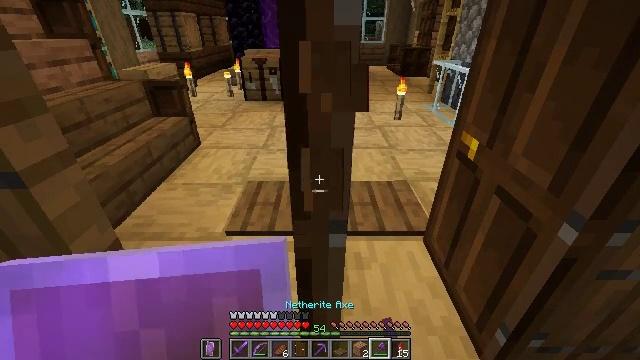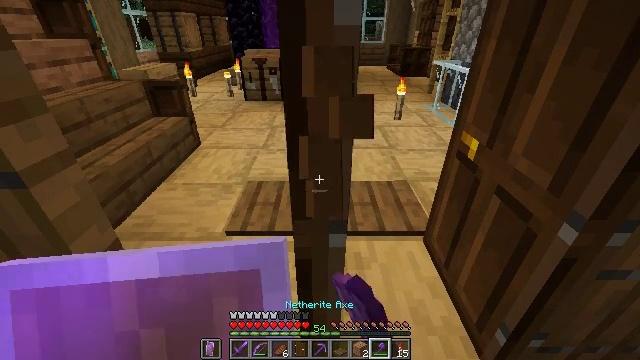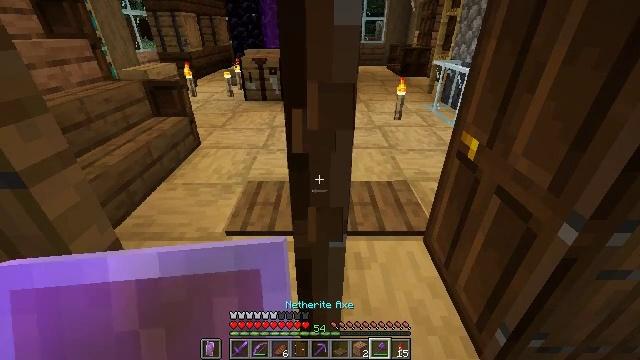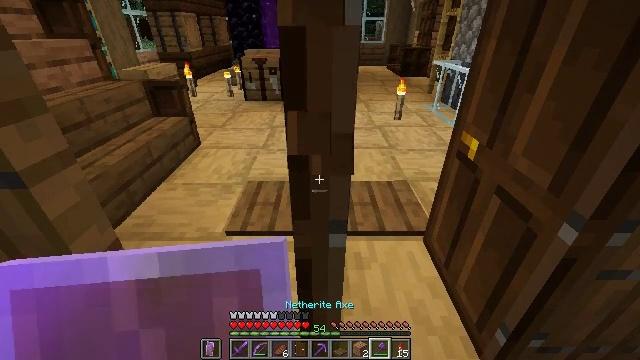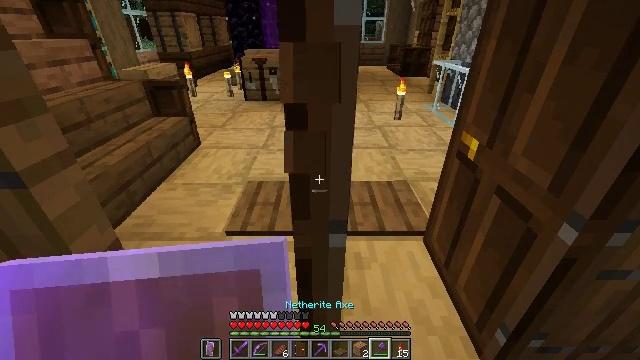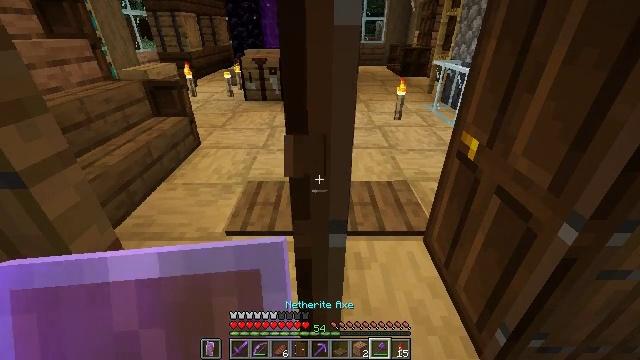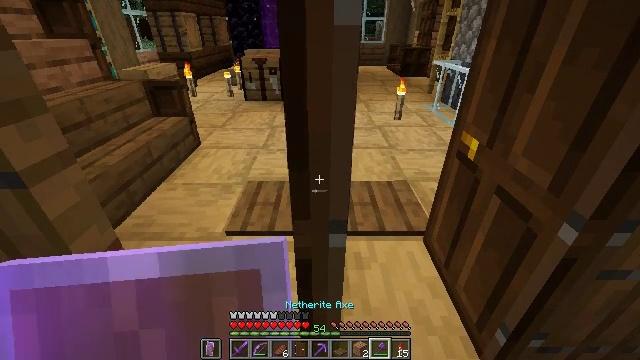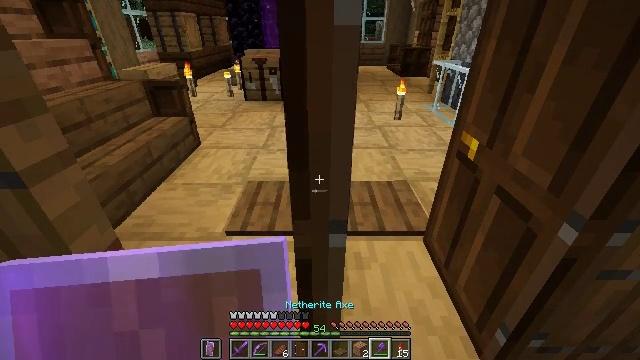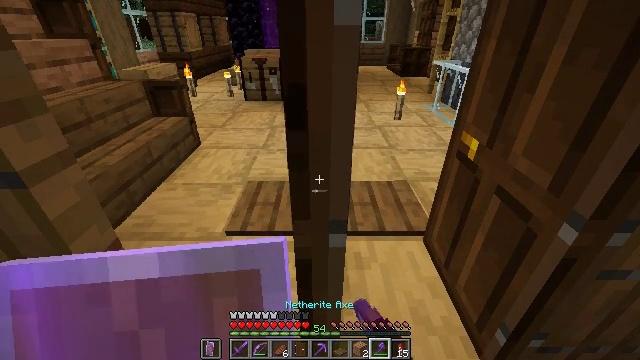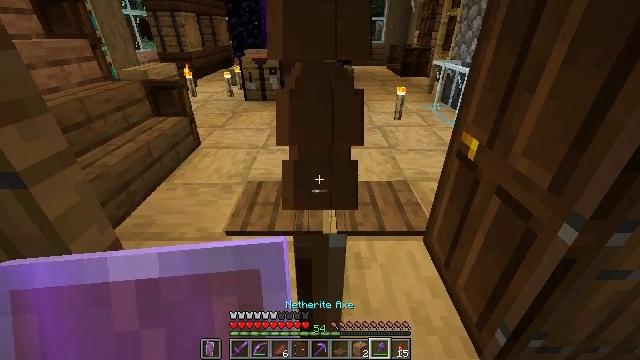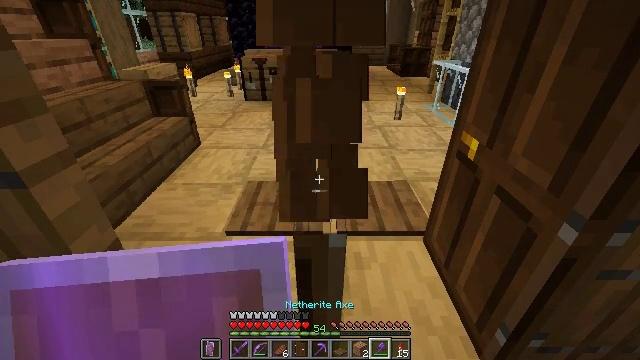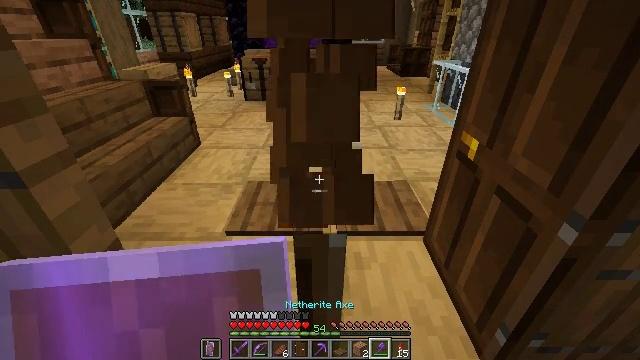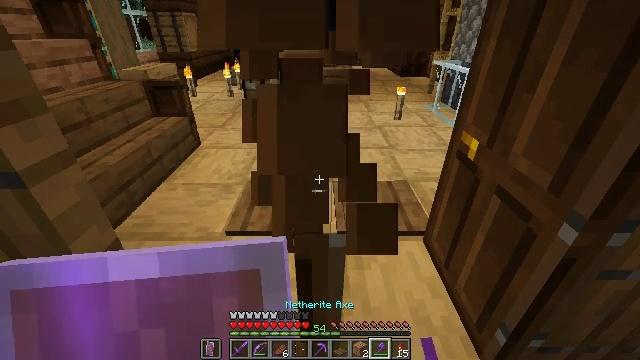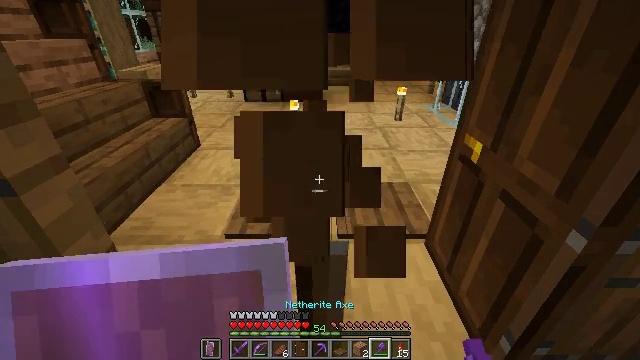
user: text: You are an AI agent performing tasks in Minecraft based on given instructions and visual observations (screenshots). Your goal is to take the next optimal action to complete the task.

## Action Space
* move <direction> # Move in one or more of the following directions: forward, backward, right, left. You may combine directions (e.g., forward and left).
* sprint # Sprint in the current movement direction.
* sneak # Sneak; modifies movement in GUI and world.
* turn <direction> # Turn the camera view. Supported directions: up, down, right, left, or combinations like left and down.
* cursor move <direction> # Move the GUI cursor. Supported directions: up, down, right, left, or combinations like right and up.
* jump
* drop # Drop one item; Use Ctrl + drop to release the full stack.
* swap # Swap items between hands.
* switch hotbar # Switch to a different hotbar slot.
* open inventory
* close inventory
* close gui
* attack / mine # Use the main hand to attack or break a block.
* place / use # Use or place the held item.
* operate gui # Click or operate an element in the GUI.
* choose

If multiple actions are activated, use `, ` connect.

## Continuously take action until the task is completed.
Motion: motion action
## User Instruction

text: Break the dark oak door to pick it up.
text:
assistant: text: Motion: no_op
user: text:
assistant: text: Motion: no_op
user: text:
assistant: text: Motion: no_op
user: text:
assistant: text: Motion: no_op
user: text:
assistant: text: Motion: no_op
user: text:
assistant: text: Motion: no_op
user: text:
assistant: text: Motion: attack / mine
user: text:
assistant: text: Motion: attack / mine
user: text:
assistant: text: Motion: attack / mine
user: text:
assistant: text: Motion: attack / mine
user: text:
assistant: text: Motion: no_op
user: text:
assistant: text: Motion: no_op
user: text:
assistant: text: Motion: move forward
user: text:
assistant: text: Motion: no_op